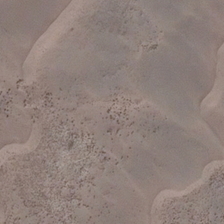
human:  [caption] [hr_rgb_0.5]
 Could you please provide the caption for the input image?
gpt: several ripples are in a piece of yellow desert .

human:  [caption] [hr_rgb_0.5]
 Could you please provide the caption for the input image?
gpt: several ripples are in a piece of yellow desert .

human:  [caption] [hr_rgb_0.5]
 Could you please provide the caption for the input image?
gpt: several ripples are in a piece of yellow desert .

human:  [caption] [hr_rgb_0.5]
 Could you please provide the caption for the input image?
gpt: several ripples are in a piece of yellow desert .

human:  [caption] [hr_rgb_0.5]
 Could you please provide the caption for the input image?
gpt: several ripples are in a piece of yellow desert .